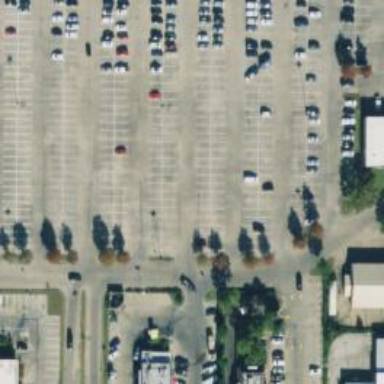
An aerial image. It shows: Parking space.